Question: When I use Androids AudioRecord to record from the microphone, I get this annoying artifact

Is there a way to avoid or remove this? What is it? Or do I get that because I did something wrong in the configuration (but everything else works fine).
Here is my AudioRecord configuration:
'''
sampleRateInHz = 44100;
channelConfigRec = AudioFormat.CHANNEL_IN_MONO;
audioFormat = AudioFormat.ENCODING_PCM_16BIT;
bufferSizeInBytesRec = AudioRecord.getMinBufferSize(sampleRateInHz, channelConfigRec, audioFormat);
audioSource = AudioSource.MIC;
'''
I am pretty sure that my code is right, because I can record everything fine, but there is this click at the beginning.
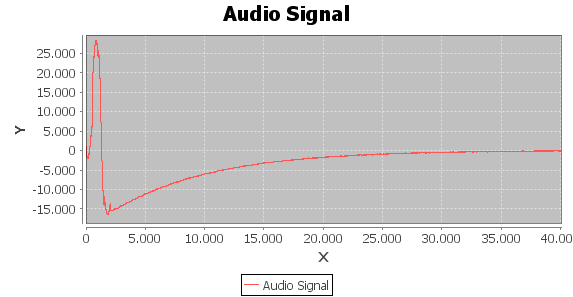
Answer: Try setting your audioSource to AudioSource.VOICE_RECOGNITION. On some devices, particularly HTC devices, I have found that there is less filtering going on with that source. And with ICS and after that's the official way things are supposed to be.In the Android 4.0 device compatibility document this is formalized:
When an application has started recording an audio stream using the android.media.MediaRecorder.AudioSource.VOICE_RECOGNITION audio source:
- -